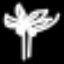
Label: palm tree